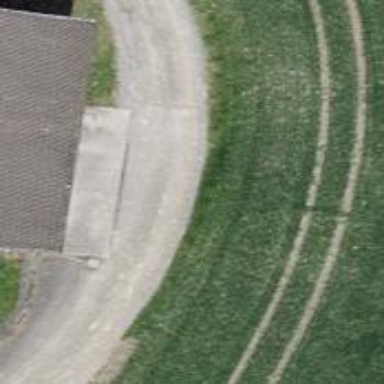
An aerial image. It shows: Track with grade 1 quality.